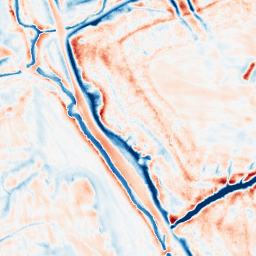
Category: edge_preserving
Decomposition family: bilateral
Decomposition parameters: d: 21
sigma_color: 75
sigma_space: 150
Upsampling method: quadratic
Upsampling parameters: scale: 2
Upsampling scale: 2